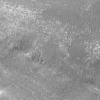
Atmospheric dust classification: not_dusty